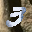
Label: 3